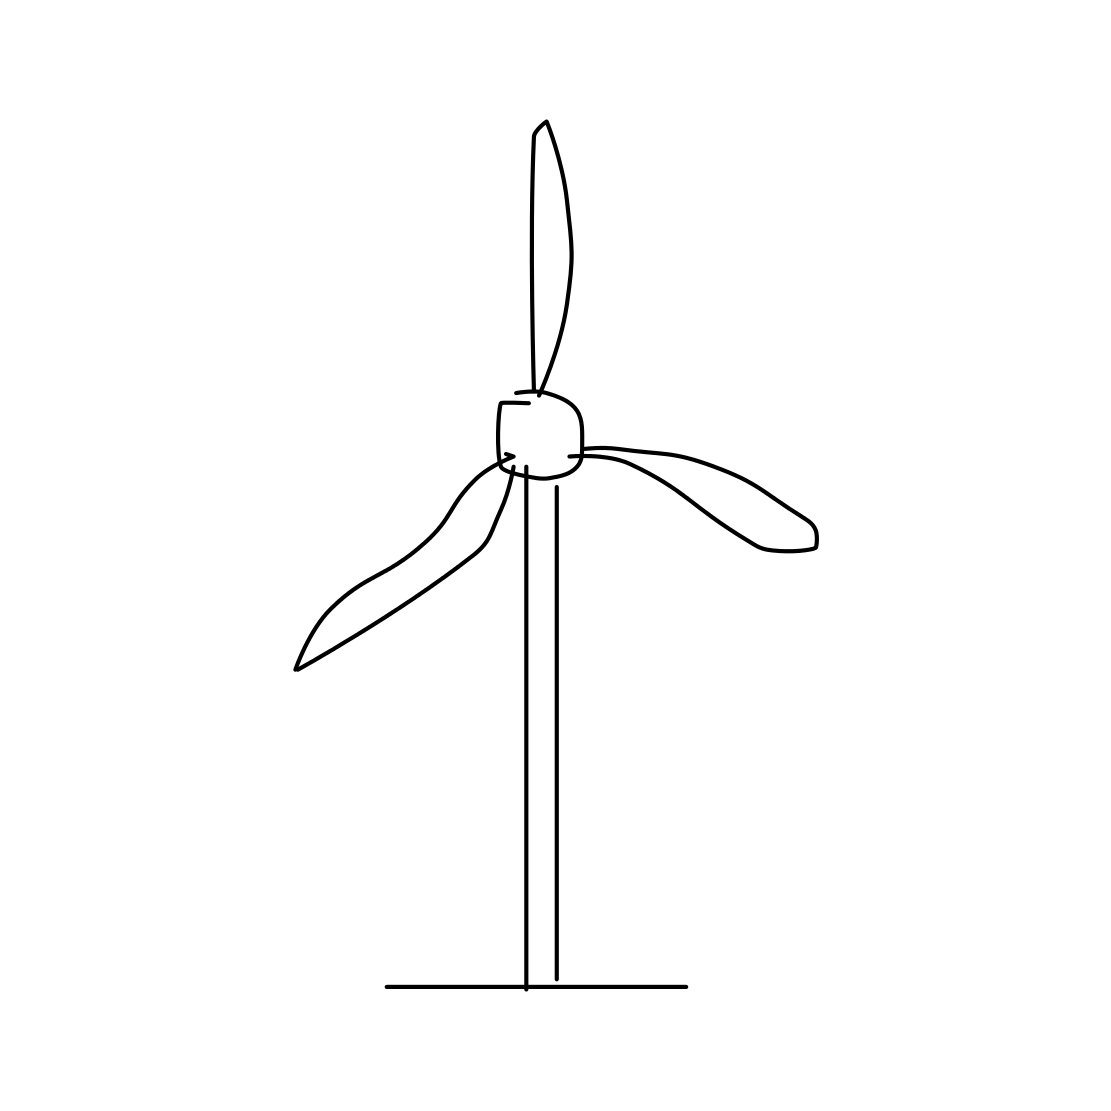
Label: windmill